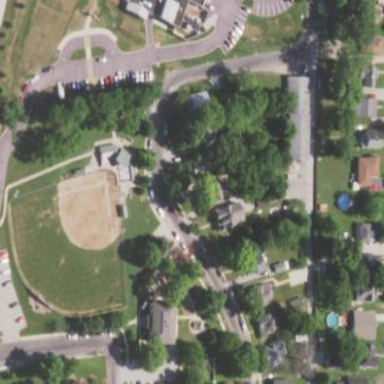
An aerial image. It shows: Park.